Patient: sex F, age 32
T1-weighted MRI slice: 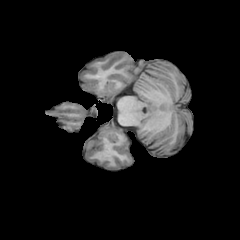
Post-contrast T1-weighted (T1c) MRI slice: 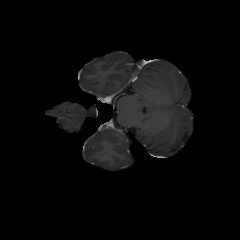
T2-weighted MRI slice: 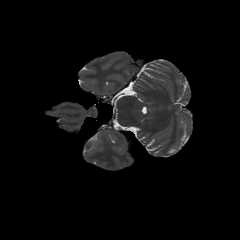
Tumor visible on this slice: no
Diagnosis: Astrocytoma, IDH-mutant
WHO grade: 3